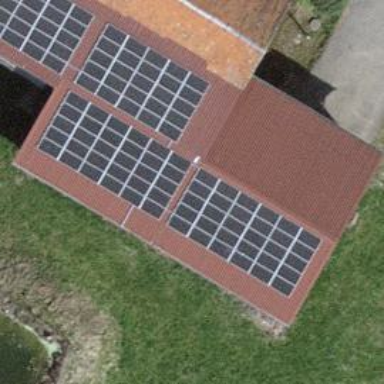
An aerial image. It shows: Solar power generator with photovoltaic panels.